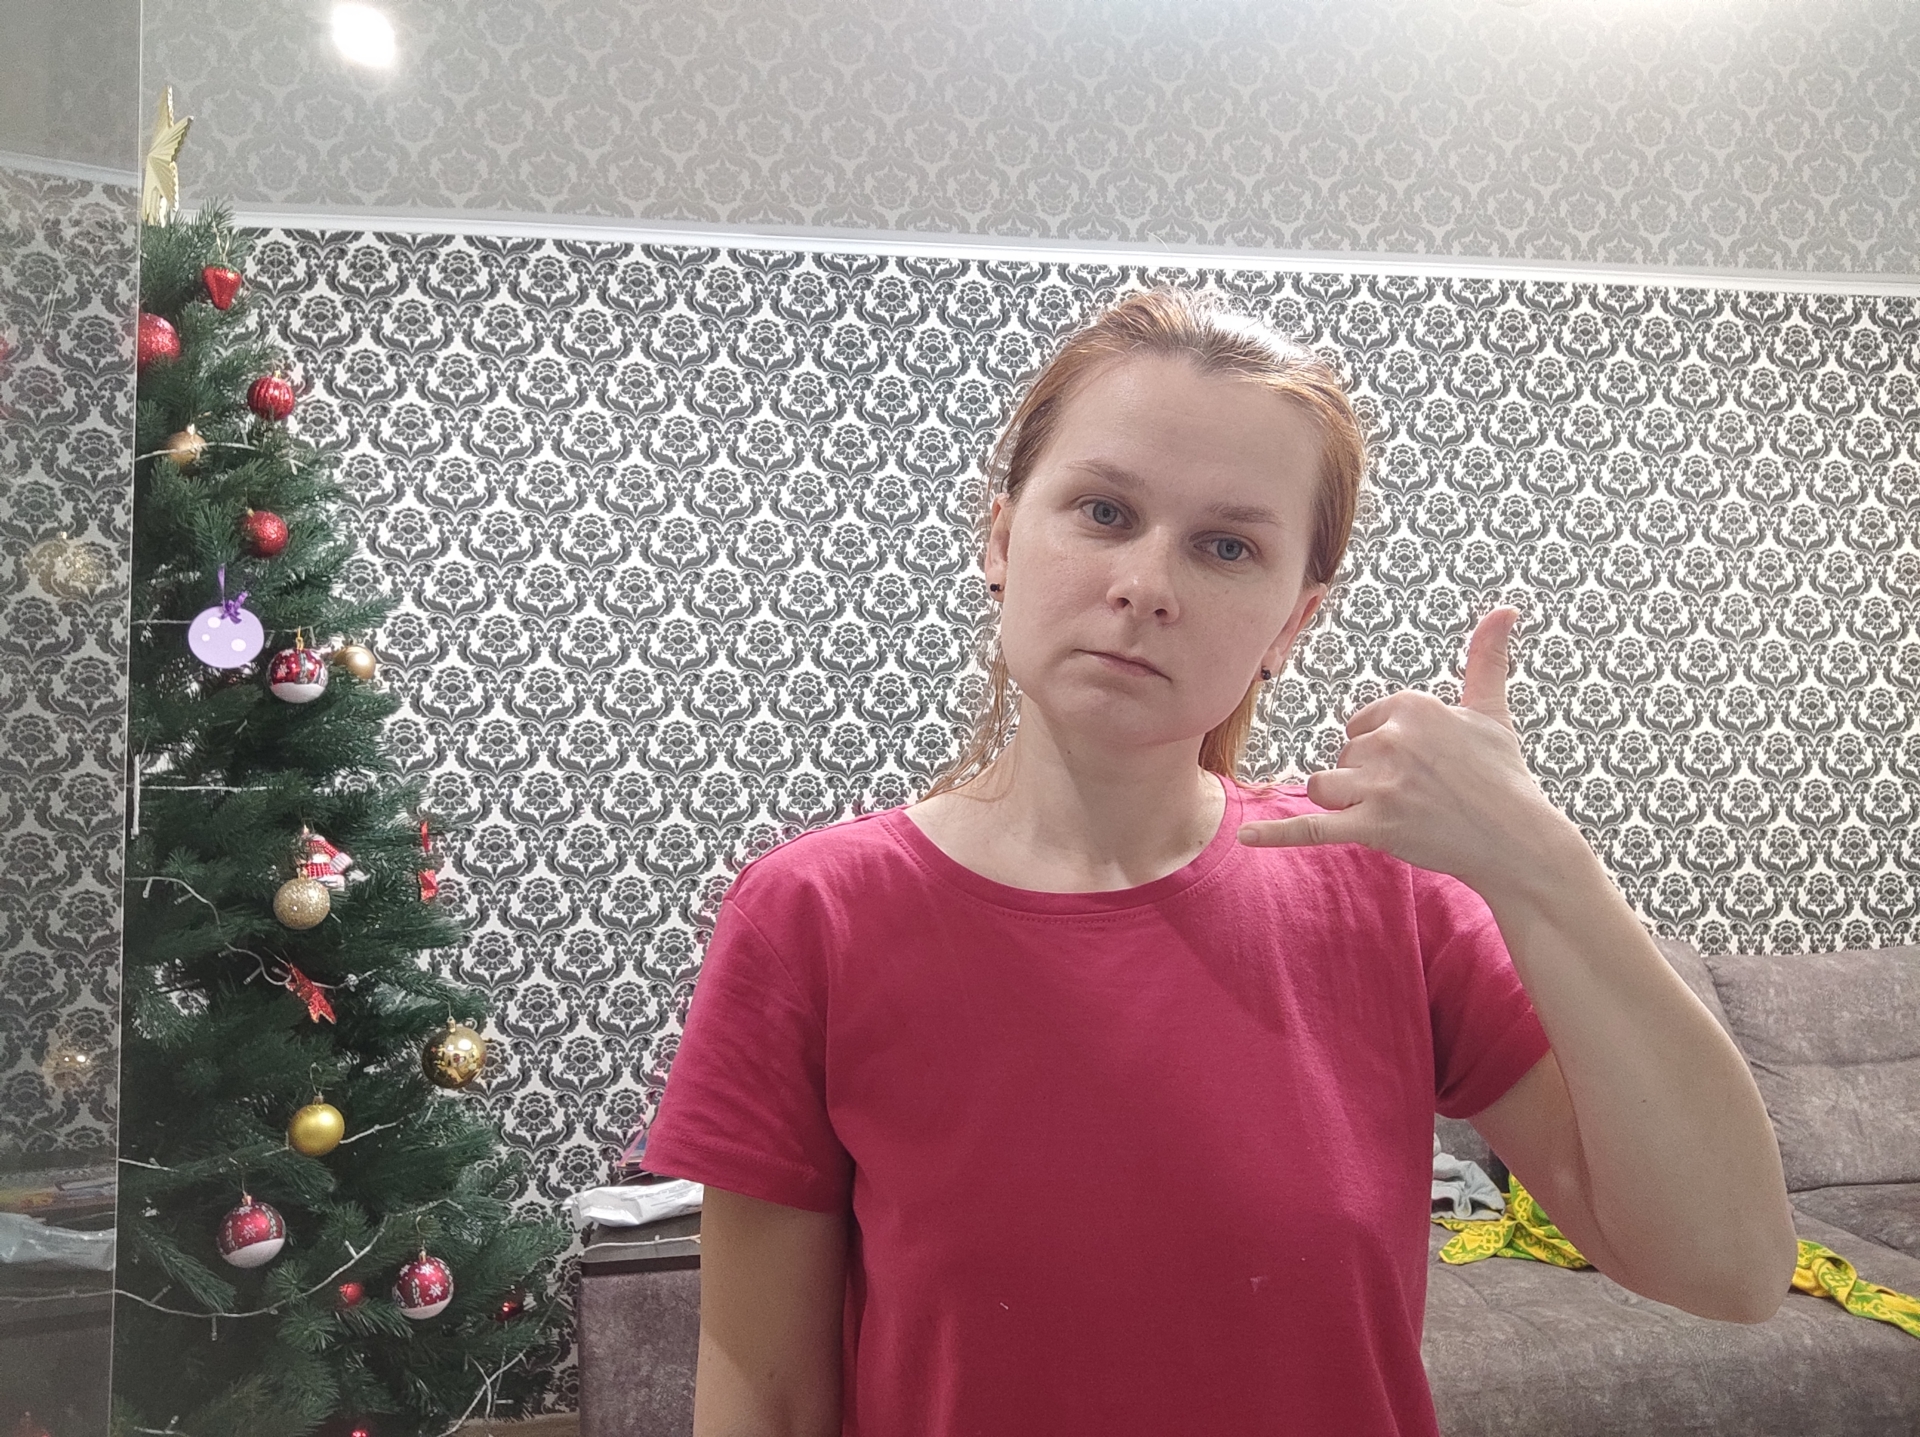
Label: clear